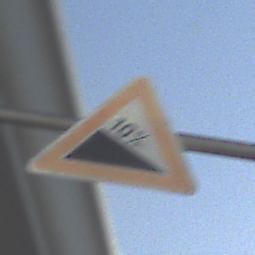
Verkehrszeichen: Gefaelle10
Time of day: MorningAfternoon
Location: Outdoor (Urban)
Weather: Clear
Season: NotSpecified
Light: Natural